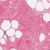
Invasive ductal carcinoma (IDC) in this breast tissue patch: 0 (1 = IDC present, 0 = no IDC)